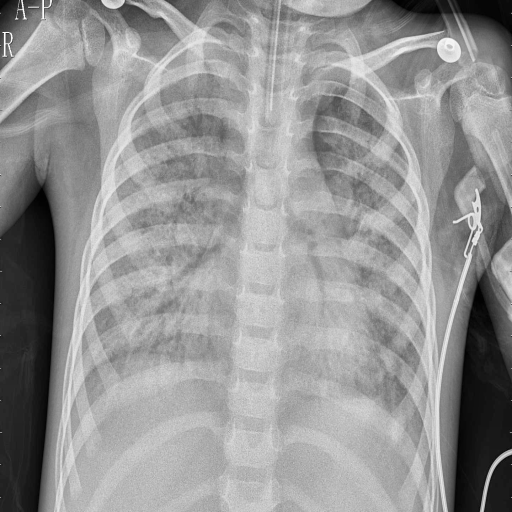
Finding: PNEUMONIA